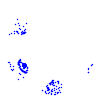
Particle: electron